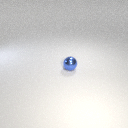
small blue metal sphere